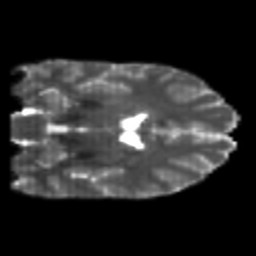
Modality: T2w
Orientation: coronal
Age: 23
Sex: male
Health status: healthy
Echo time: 0.074 s